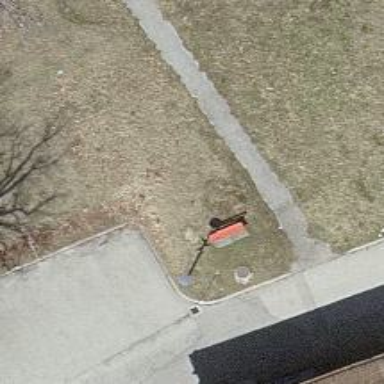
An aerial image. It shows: Red bench.